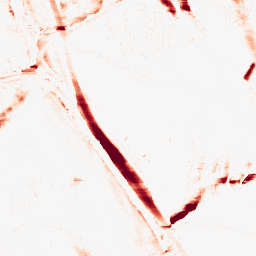
Category: morphological
Decomposition family: morphological_ellipse
Decomposition parameters: operation: opening
width: 5
height: 20
Upsampling method: bicubic_16x
Upsampling parameters: scale: 16
Upsampling scale: 16